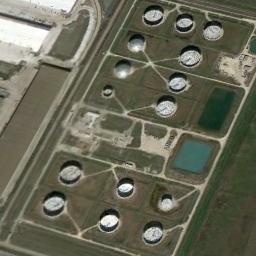
Label: storage tanks